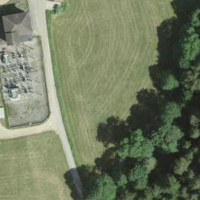
EUNIS habitat code: 44
Species observed at this site:
Euonymus europaeus